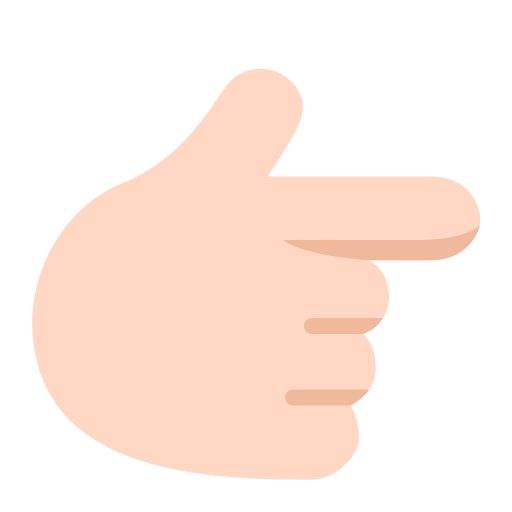
backhand index pointing right flat light